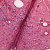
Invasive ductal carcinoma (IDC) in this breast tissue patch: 1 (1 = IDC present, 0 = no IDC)